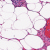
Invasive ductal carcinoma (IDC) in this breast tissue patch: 0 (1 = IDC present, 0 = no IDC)